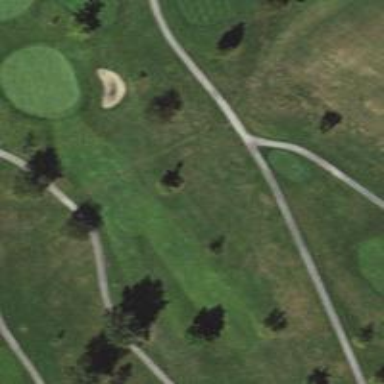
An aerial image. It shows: Service road used as golf cart path.